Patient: sex F, age 56
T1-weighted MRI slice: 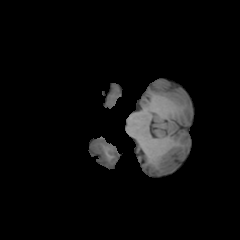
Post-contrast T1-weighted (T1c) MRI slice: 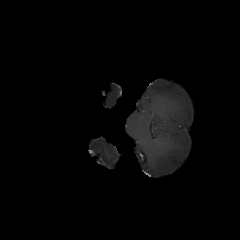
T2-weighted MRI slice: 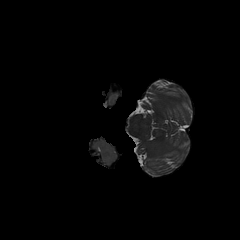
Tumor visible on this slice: no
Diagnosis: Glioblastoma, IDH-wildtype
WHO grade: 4